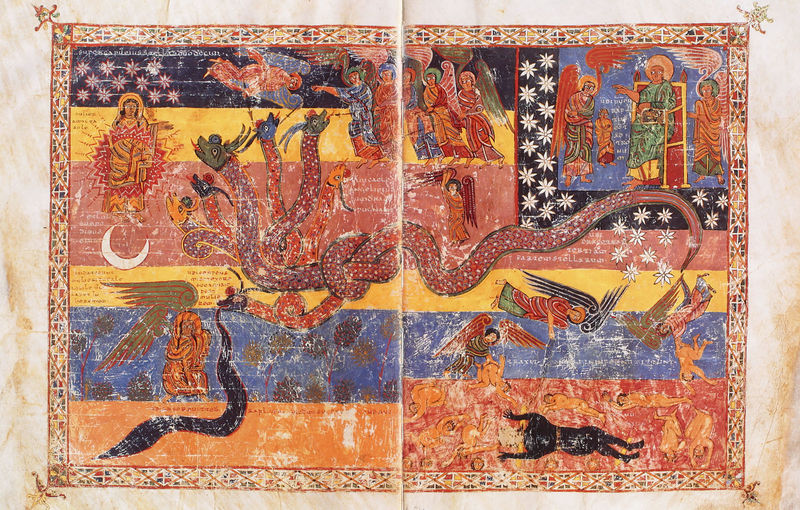
Titel: Beatus-Manuskript
Künstler: Magius
Institution: New York, Pierpont Morgan Library
Schlagwörter: blau, wasser, frauen, gelb, menschen, blumen, bunt, frau, köpfe, männer, orange, rot, pflanzen, engel, farbig, farben, rand, könig, thron, mond, buch, orient, orientalisch, sichel, sterne, schlange, jesus, heilige, textil, ungeheuer, drachen, drache, fau, abendland, persisch